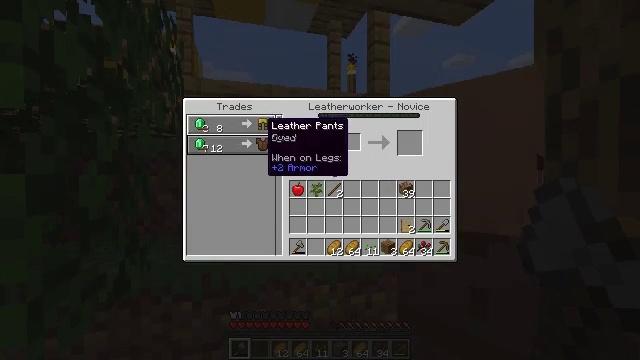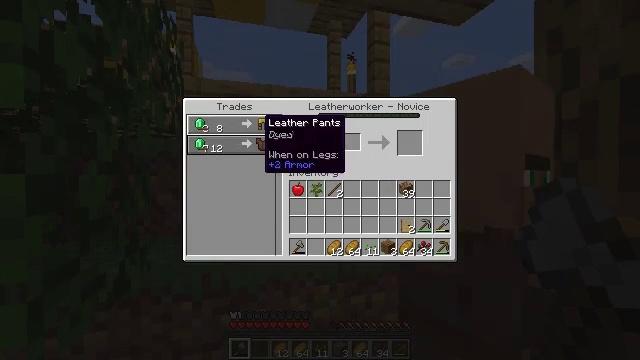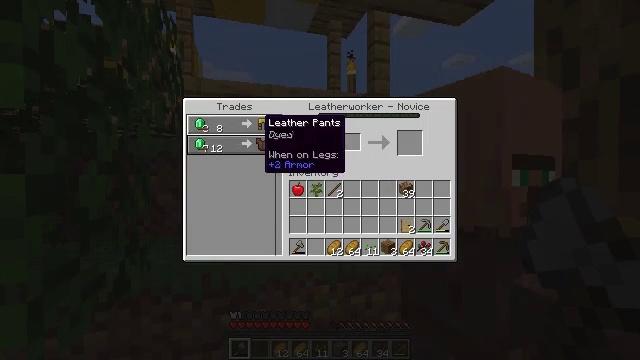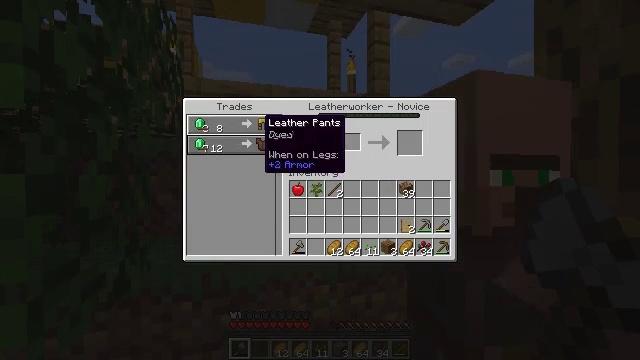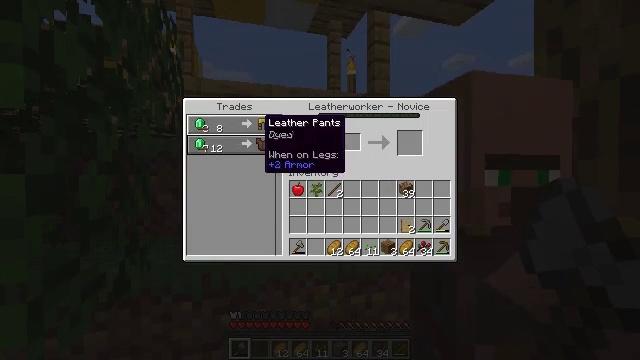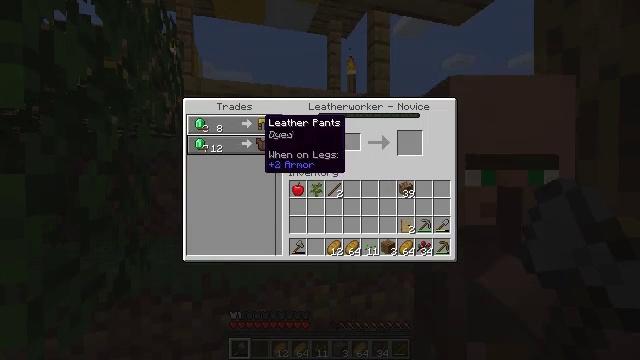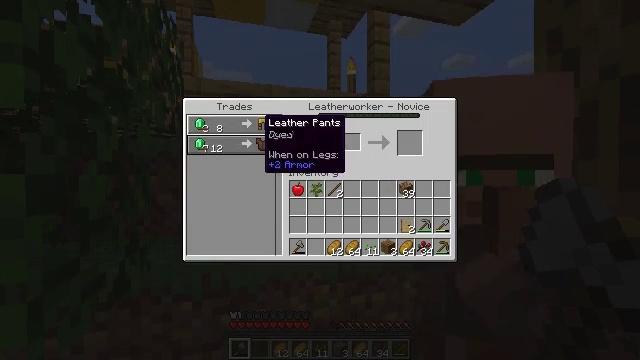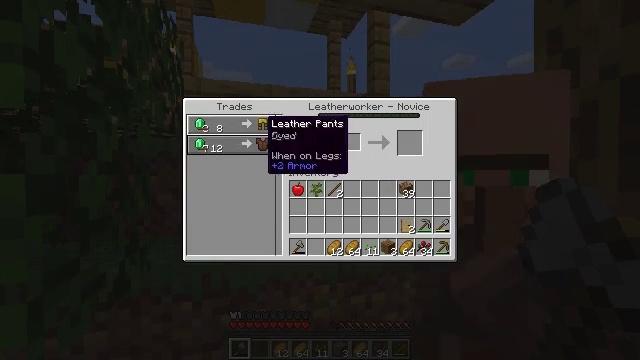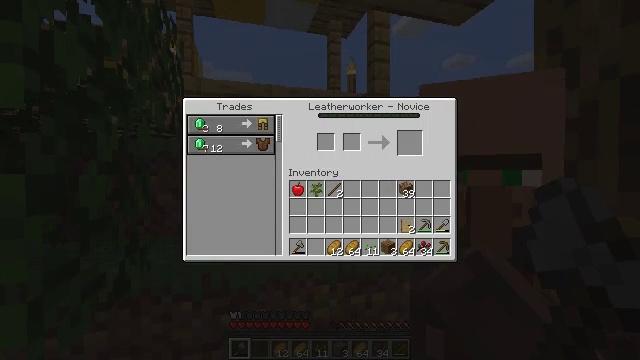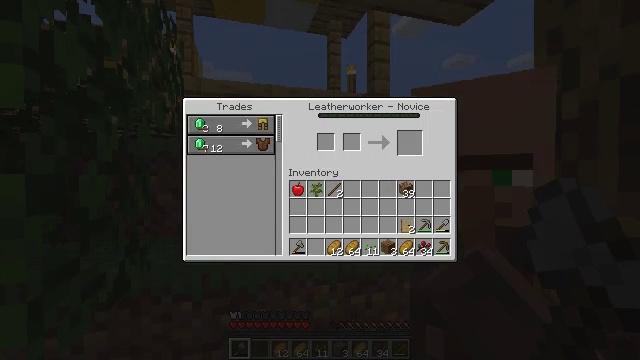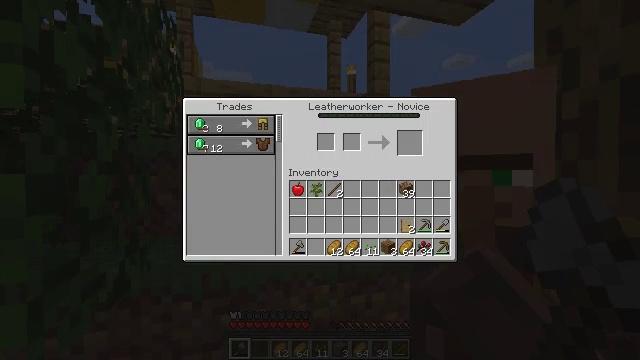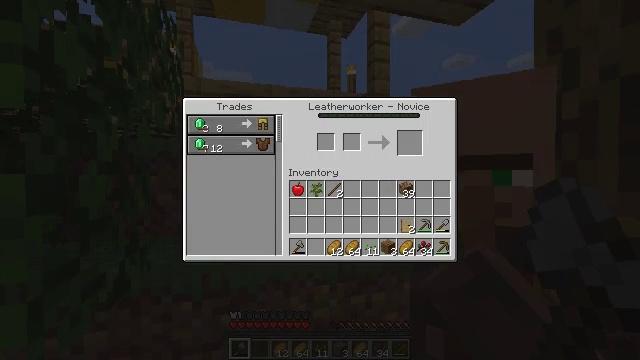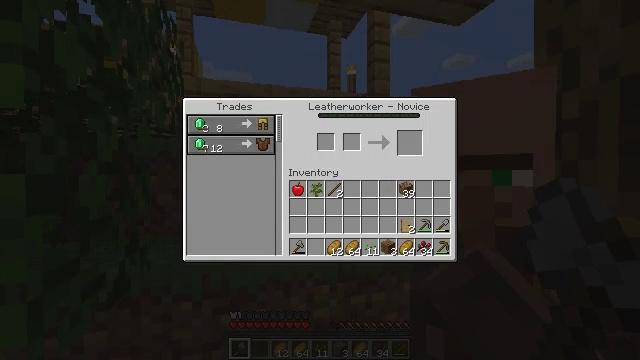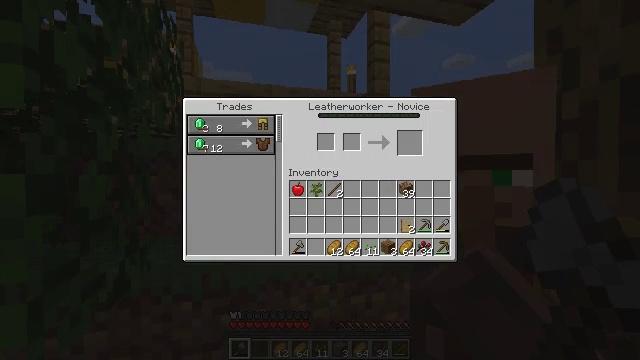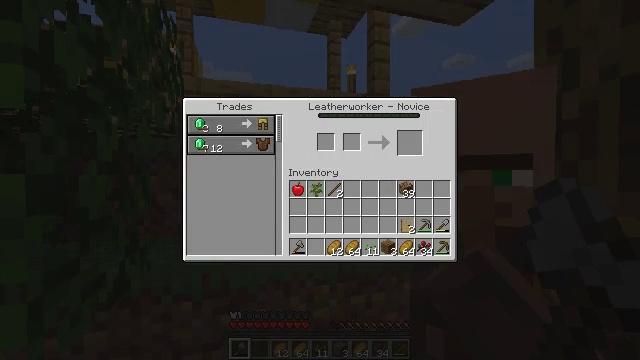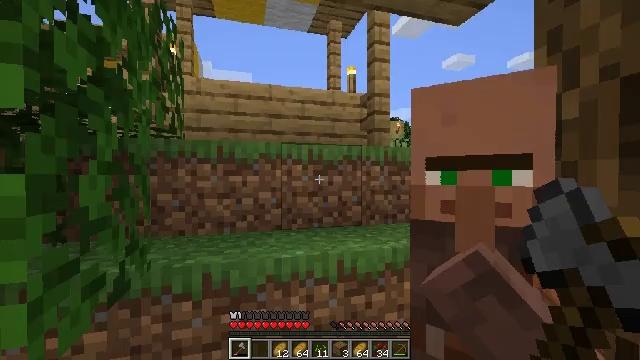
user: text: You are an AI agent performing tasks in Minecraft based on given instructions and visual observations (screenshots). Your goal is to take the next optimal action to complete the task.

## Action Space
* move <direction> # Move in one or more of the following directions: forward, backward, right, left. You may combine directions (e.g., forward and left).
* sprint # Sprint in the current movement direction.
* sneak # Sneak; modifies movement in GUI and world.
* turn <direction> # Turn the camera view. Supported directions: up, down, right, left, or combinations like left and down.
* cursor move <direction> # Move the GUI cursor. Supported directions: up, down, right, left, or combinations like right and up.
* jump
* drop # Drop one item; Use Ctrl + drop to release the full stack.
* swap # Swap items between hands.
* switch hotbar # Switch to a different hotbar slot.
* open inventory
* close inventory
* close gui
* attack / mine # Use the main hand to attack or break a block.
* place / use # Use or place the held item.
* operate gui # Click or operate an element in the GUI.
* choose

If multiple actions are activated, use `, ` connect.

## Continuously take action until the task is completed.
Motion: motion action
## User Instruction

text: Harm the villager.
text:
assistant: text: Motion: no_op
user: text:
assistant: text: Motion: no_op
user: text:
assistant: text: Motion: no_op
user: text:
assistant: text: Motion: no_op
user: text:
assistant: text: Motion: no_op
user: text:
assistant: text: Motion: no_op
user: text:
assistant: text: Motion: no_op
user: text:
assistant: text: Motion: cursor move right and down
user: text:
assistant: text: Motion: cursor move down
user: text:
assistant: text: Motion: no_op
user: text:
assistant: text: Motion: no_op
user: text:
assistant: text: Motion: no_op
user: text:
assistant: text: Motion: no_op
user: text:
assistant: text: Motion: no_op
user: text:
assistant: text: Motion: no_op
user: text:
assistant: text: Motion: turn right and down, close gui
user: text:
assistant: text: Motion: turn right and down
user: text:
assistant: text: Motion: turn right and down
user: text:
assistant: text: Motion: turn right
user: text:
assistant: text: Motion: no_op
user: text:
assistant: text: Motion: attack / mine
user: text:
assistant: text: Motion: attack / mine
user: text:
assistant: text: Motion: attack / mine
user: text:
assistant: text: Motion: no_op
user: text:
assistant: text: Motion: no_op
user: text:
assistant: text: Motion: no_op